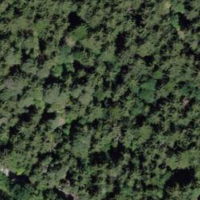
EUNIS habitat code: 43
Species observed at this site:
Tussilago farfara